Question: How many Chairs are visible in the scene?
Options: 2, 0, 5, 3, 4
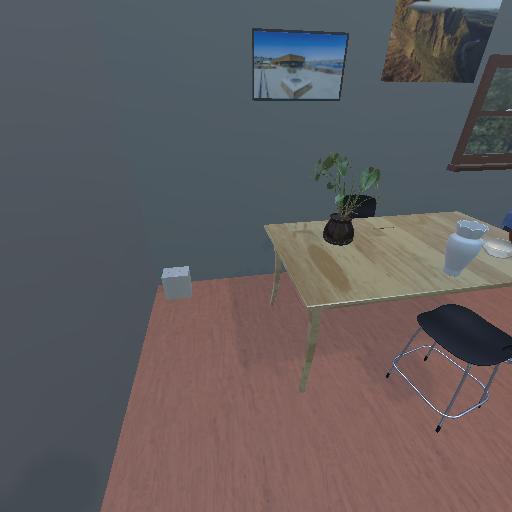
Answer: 2